Question: Look at the image below and see the faint text.

Is it possible to add the text (I dont need an image) in the background of the textinput field in kivy?
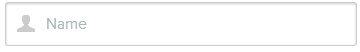
Answer: The TextInput has a 'hint_text' property that does this.